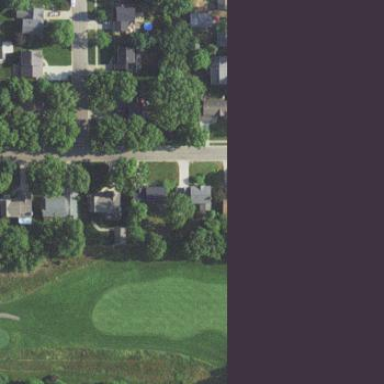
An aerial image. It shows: Area with grass used as rough in golf course.